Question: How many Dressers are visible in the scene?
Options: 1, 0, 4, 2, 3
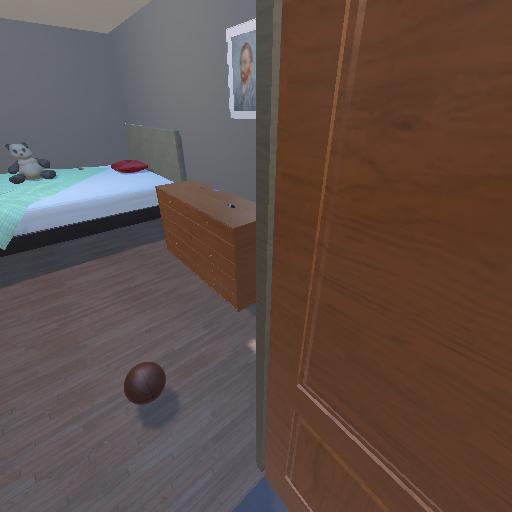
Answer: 1